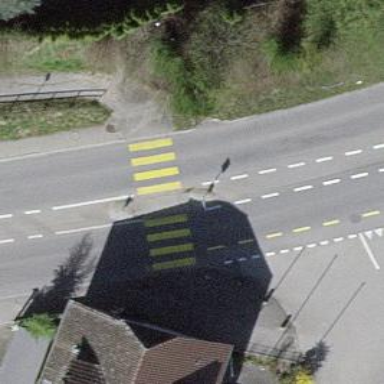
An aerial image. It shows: Zebra crossing with road island.